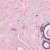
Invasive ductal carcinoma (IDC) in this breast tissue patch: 0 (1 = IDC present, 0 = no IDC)